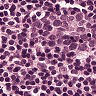
Metastatic tissue present: no